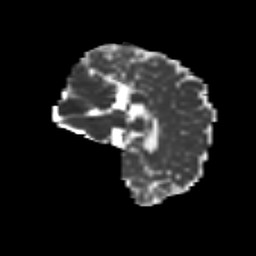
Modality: MD
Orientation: sagittal
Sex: female
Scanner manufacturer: siemens
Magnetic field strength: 3 T
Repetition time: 5 s
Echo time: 0.071 s